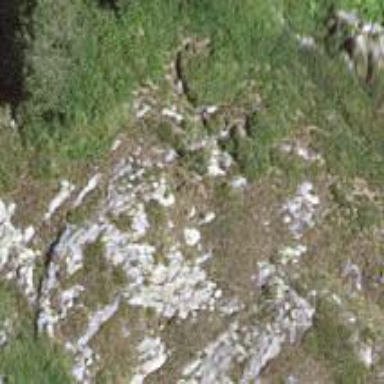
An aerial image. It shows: Landscape of bare rock.